Field crop: maize
Growth stage: 2
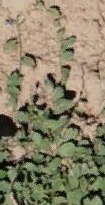
Species: convolvulus